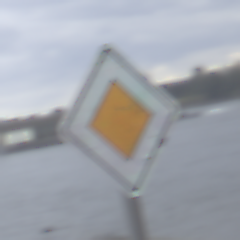
Verkehrszeichen: Vorfahrtsstrasse
Umgebung: Outdoor, Suburban
Tageszeit: Midday
Wetter: Overcast
Licht: Natural
Jahreszeit: NotSpecified
Kontrast: LowContrast